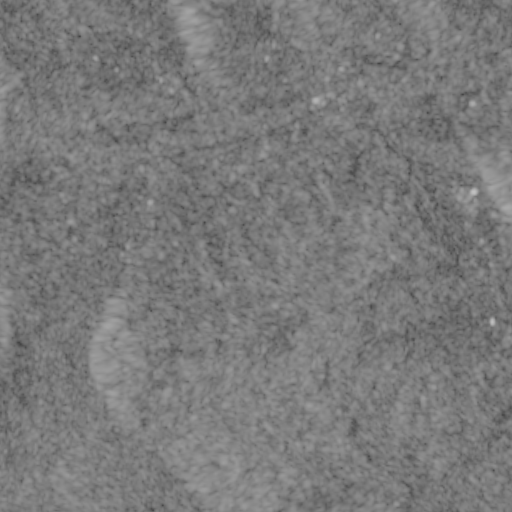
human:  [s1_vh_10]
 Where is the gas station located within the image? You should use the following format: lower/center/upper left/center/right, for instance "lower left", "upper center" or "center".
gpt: The gas station is located in the center left of the image.
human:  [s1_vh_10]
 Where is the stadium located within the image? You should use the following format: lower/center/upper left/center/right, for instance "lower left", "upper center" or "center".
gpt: The stadium is located in the upper right of the image.
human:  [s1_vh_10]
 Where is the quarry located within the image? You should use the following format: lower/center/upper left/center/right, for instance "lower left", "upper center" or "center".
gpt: There is no quarry in the image.

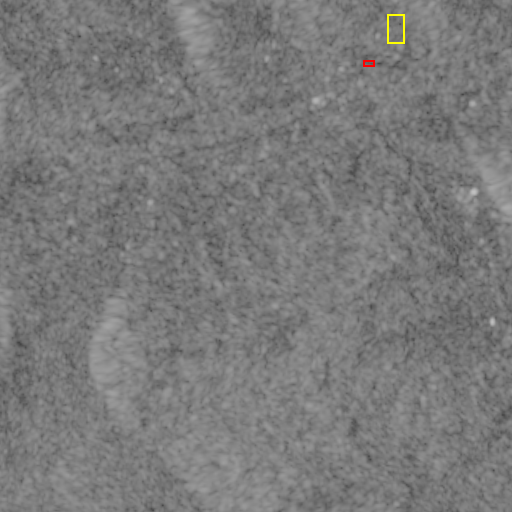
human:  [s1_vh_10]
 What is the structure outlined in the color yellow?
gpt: The structure outlined in yellow is a park.
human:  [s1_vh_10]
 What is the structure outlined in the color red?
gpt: The structure outlined in red is a stadium.
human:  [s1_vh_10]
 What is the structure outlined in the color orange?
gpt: There is no orange outline.